Question: I'm trying to extract edge from an image. I used the following algorithm.Input image(e11) which is a 512 * 512 grayscale image is also given.
1. Find the morphological gradient of input image(gradientim)
2. Find the negative image of the gradient image(negativeim)
3. Subtract original image from the closed image using bottom-hat transformations(bottomhatim).
4. Compute average pixel of input image(AVG)
5. Find the binary image based on AVG to smoothen the image.
6. Find the largest connected region to find the larger objects(CC).
7. Subtract largest region is from the smoothened image(edge).
The matlab code I'm written is given below
'''
e11 = imread("lena.jpg");
e11= double(e11);
gradientim = imdilate(e11,se) - imerode(e11,se);
negativeim = imcomplement(gradientim);
bottomhatim = imclose(negativeim,se) - e11 ;
AVG = mean2(e11);
%-------Computing binary image--------
for i=1:(height)
for j=1:(width)
if(AVG > bottomhatim(i,j,:))
bottomhatim(i,j,:) = 1;
else
bottomhatim(i,j,:) = 0;
end
end
end
CC = bwconncomp(bottomhatim);
edge = bottomhatim - CC;
'''

While doing step 7, Since the type of the connected component(CC) is 'struct' ,I'm getting an error as follows
"Undefined function 'minus' for input arguments of type 'struct'".
Is "bwconncomp" function can be used to find the largest connected region?Is there any alternate function for this?Please help me to correct this code.Thanks in advance.
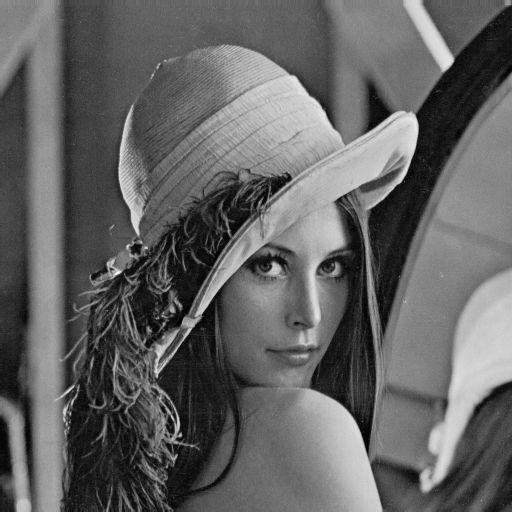
Answer: You are assuming 'CC' is an array but it's actually a structure. Specifically, this is what the docs say about <URL>:
'''
bwconncomp Find connected components in binary image.
CC = bwconncomp(BW) returns the connected components CC found in BW.
BW is a binary image that can have any dimension. CC is a structure
with four fields:
Connectivity Connectivity of the connected components (objects).
ImageSize Size of BW.
NumObjects Number of connected components (objects) in BW.
PixelIdxList 1-by-NumObjects cell array where the kth element
in the cell array is a vector containing the linear
indices of the pixels in the kth object.
'''
By your algorithm description, you want to find the largest connected component and subtract this from your image to get the final image stored in 'edge'. I recommend you use <URL> instead, which returns a label map that labels each distinct object with a unique ID. The second output of 'bwlabel' returns how many objects were detected.
I would use 'bwlabel', combined with <URL> to count up how many pixels belonged to each region. We would use this to determine the region that has the largest area. You'd then make a mask that consists of this object, then use this and subtract with your image to get the final output 'edge'.
Specifically, do this at the end of your code:
'''
%// Do bwlabel on image
[L, num] = bwlabel(bottomhatim);
%// Count how many values belong to each object, ignoring background
counts = histc(L(:), 1:num);
%// Find which object gives us the largest area
[~,max_id] = max(counts);
%// Make a mask and then subtract
CC = L == max_id;
edge = imsubtract(bottomhatim, CC);
'''